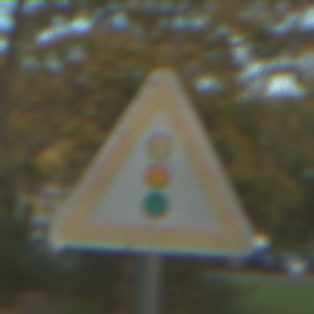
Verkehrszeichen: Lichtzeichenanlage
Umgebung: Outdoor, Urban
Tageszeit: MorningAfternoon
Wetter: PartlyCloudy
Licht: Natural
Jahreszeit: NotSpecified
Kontrast: LowContrast